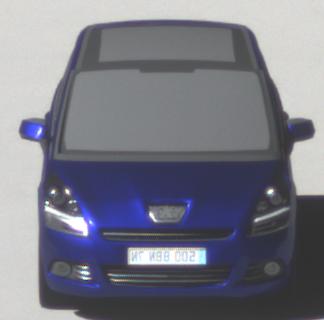
Make: Peugeot
Model: 5008 120 VTi
Detailed model: 5008 (I) Van
Model produced from: 2009/10
Model produced until: 2011/07
Doors: 5
Color: blue
Road condition: dry road
Daytime: midday
Contrast: high contrast